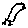
Label: bird